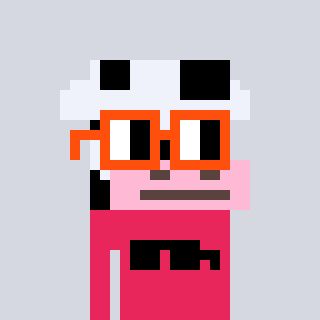
a pixel art character with square orange glasses, a cow-shaped head and a redpinkish-colored body on a cool background